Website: walmart
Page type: account-selection
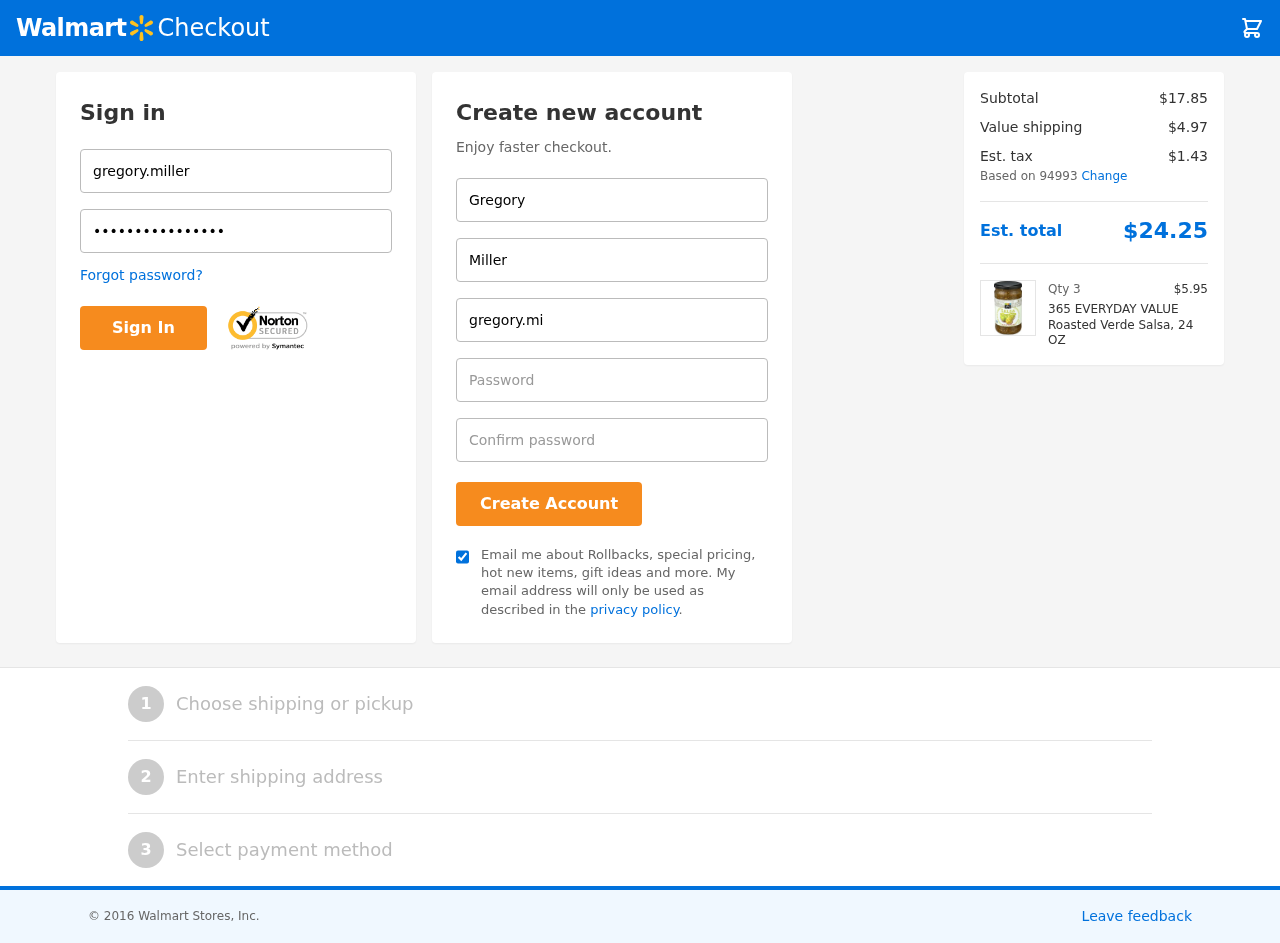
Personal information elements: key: PII_EMAIL
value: gregory.miller@hotmail.com
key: PII_FIRSTNAME
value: Gregory
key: PII_LASTNAME
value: Miller
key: PII_LOGIN_USERNAME
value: gregory.miller
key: PII_POSTCODE
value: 94993
Product elements: key: PRODUCT1_NAME
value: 365 EVERYDAY VALUE Roasted Verde Salsa, 24 OZ
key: PRODUCT1_PRICE
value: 5.95
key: PRODUCT1_QUANTITY
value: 3
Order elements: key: ORDER_SUBTOTAL
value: $17.85
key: ORDER_SHIPPING_COST
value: $4.97
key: ORDER_TAX
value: $1.43
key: ORDER_TOTAL
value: $24.25